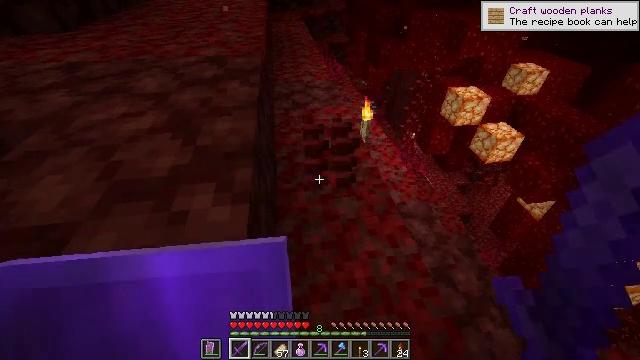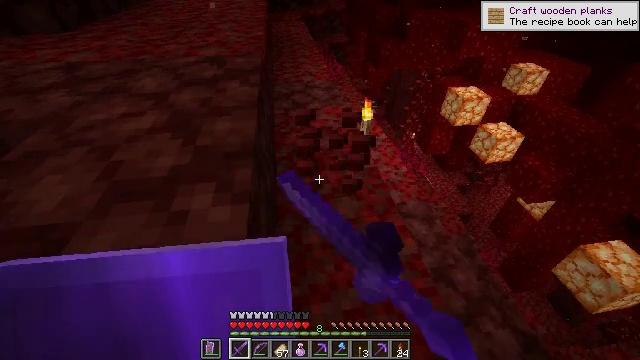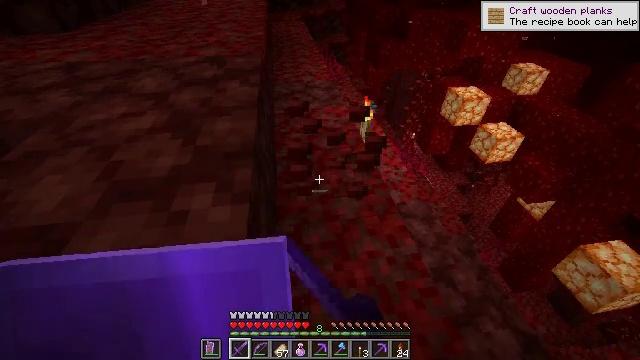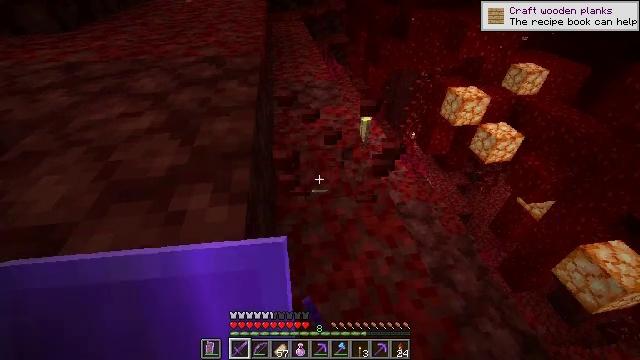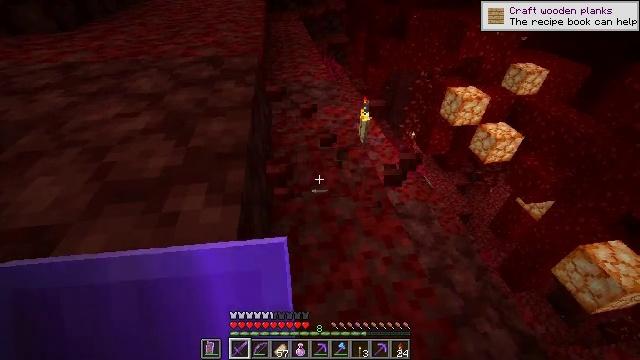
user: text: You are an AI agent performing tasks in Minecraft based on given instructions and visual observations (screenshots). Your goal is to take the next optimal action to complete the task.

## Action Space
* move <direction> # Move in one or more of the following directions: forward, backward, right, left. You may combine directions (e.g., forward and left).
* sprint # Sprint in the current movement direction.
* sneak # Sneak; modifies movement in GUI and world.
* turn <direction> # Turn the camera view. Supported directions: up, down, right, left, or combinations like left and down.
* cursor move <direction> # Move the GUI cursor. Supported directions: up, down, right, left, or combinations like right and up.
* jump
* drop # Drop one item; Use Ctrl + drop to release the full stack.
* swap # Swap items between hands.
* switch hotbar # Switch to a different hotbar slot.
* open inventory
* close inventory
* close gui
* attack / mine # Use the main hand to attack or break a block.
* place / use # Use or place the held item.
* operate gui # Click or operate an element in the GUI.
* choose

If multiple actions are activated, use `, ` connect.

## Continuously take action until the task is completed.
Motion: motion action
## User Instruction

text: Remove crimson fungus from its spot.
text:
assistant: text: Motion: attack / mine
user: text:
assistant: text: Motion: no_op
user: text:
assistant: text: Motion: move forward
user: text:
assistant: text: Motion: move forward
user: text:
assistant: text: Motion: no_op